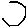
Label: hexagon